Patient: sex F, age 71
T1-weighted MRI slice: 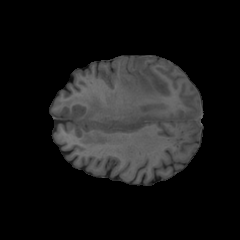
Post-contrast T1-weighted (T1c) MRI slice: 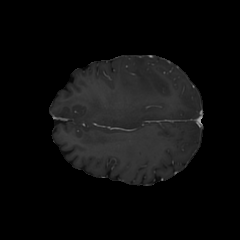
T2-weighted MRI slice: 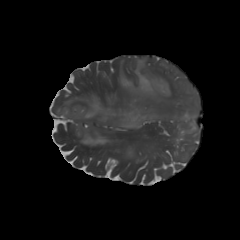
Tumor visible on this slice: yes
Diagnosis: Glioblastoma, IDH-wildtype
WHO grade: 4